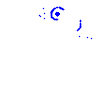
Particle: kaon